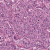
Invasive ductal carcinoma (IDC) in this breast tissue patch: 1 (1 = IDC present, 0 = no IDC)